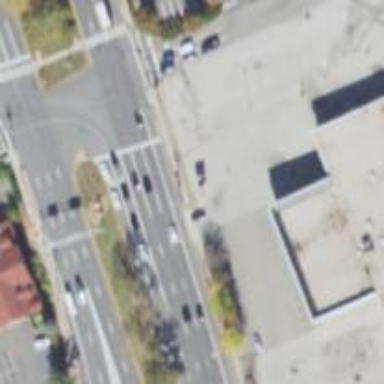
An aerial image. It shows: Unmarked crossing on the road.